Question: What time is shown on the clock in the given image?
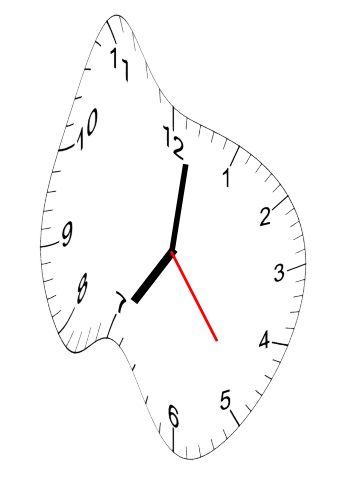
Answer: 07:01:24